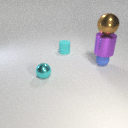
small blue rubber sphere below large brown metal sphere